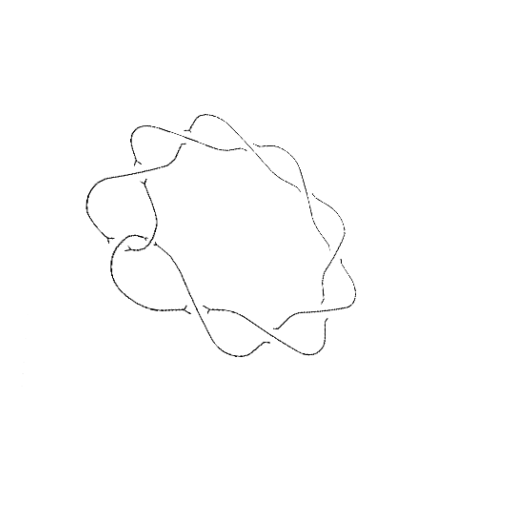
Crossing number: 10